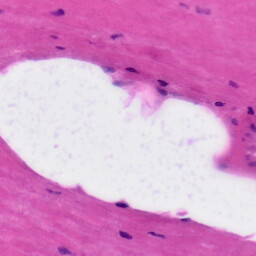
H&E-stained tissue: Tonsil